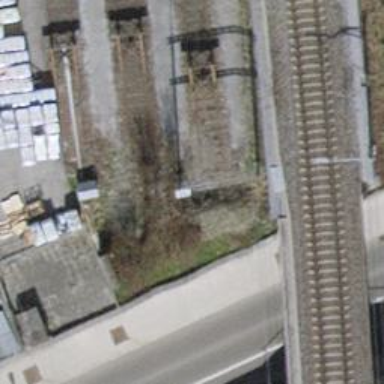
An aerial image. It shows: Railway buffer stop.